Question: Like the title says, I want use my last Tab as a URL link to another webpage within my website without having to specify the entire url, I know this probably requires some sort of javascript. Below are the things I've tried.
'''
<div id="tabs">
<ul>
<li> <a href="#tabs-1"> Tab 1</ a> </ li>
<li> <a href="#tabs-2"> Tab 2 </ a> </ li>
<li> <a href="#tabs-3"> Link </ a> </ li>
</ul>
<div id="tabs-1">
<p> Tab 1 content </ p>
</ div>
<div id="tabs-2">
<p> Tab 2 content </ p>
</ div>
<div id="tabs-3"></ div> //shouldn't be needed etc
</ div>.
'''
I've tried this:
'''
<li><a href="#tabs-3"><a href="http://randomurl.com">Home</a></a></li>
'''
<URL>
But this happens: The image is off center, i'm assuming its because of the double a href.

does anyone have any other suggestions? I've searched for a solution but nothing really presented itself. thank you.
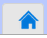
Answer: Nested '<a>' tags is not valid HTML, so I would advise against using the workaround in the SO question you mentioned.
You can add an onclick listener for the external links, like so:
The HTML:
'''
<div id="tabs">
<ul>
<li><a href="#tabs-1"> Tab 1</a></li>
<li><a href="#tabs-2"> Tab 2 </a></li>
<li><a href="http://example.com" class="external"> Link </a></li>
</ul>
<div id="tabs-1">
<p> Tab 1 content </p>
</div>
<div id="tabs-2">
<p> Tab 2 content </p>
</div>
</div>
'''
The JS:
'''
$(document).ready(function(){
$('#tabs').tabs();
$('.external').click(function(){
window.location.href=$(this).attr('href'); //opens in same tab/window
//window.open($(this).attr('href'), '_blank'); //opens in new tab
});
});
'''
<URL>